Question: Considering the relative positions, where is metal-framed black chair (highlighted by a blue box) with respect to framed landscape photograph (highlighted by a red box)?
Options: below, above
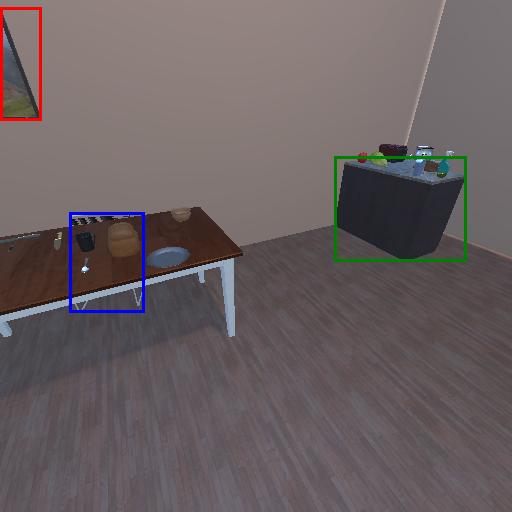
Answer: below